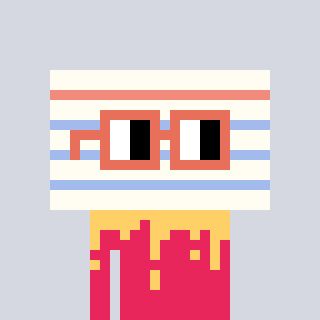
a pixel art character with square orange glasses, a empty notebook page-shaped head and a redpinkish-colored body on a cool background